Question: I would like to plot a 2D histogram that includes both positive and negative numbers. I have the following code which uses pcolormesh but I am unable to specify the color levels to force the white color to corresponds to zero (i.e., I want my colorbar to be symmetric around zero). I've also tried imshow.
I know you can specify colour levels in plt.contour and plt.contourf but I can't find a way to plot the 2D histogram using blocks.
Any advice would be greatly appreciated.
'''
import numpy as np
import matplotlib.pyplot as plt
from matplotlib import cm as CM
fig = plt.figure()
# create an example histogram which is asymmetrical around zero
x = np.random.rand(400)
y = np.random.rand(400)
Z, xedges, yedges = np.histogram2d(x, y, bins=10)
Z = Z - 2.
plt.pcolormesh(xedges, yedges, Z, cmap=CM.RdBu_r)
plt.colorbar()
plt.savefig('test.png')
'''

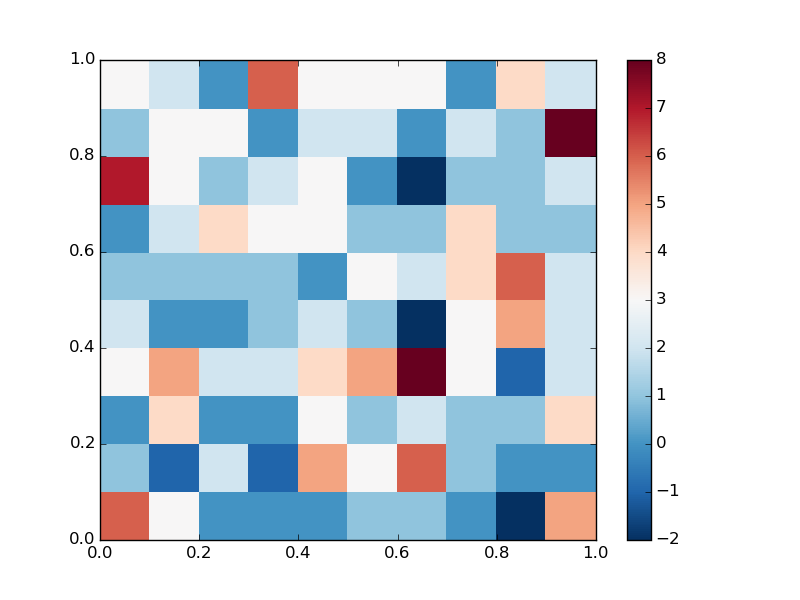
Answer: Add 'vmin' and 'vmax' parameters with equal absolute values
'''
plt.pcolormesh(xedges, yedges, Z, cmap=CM.RdBu_r, vmin=-7, vmax=7)
'''
and see if you like the result